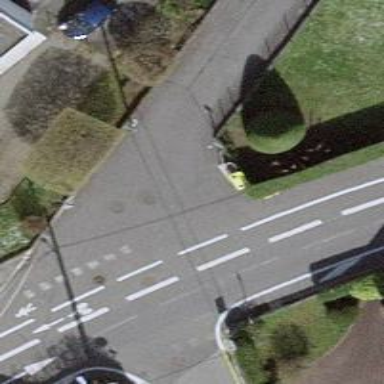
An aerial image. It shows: Red protected bollard.